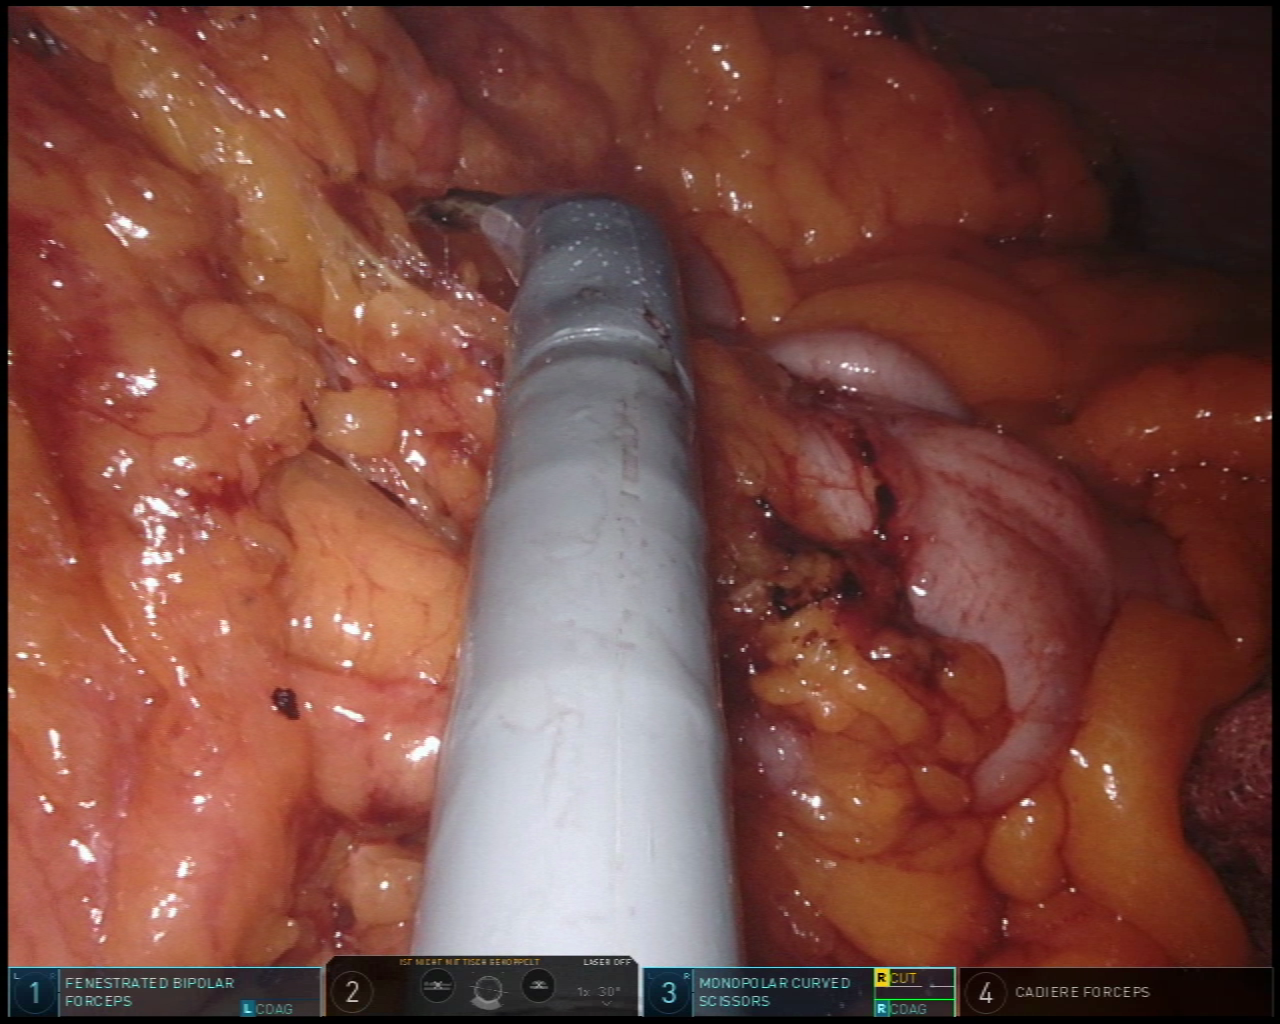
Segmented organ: colon
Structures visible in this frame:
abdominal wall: yes
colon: yes
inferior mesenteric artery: no
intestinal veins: no
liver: no
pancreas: no
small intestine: no
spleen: no
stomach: no
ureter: no
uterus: no
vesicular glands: no